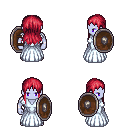
a pixel art fantasy rpg character, male body template, dark elf, purple skin, underdress, magenta pants, ruby red unkempt hairstyle, black slippers, shield, four views (front, back, left, right), 2x2 character sprite sheet, small pixel art, hard edges, no anti-aliasing